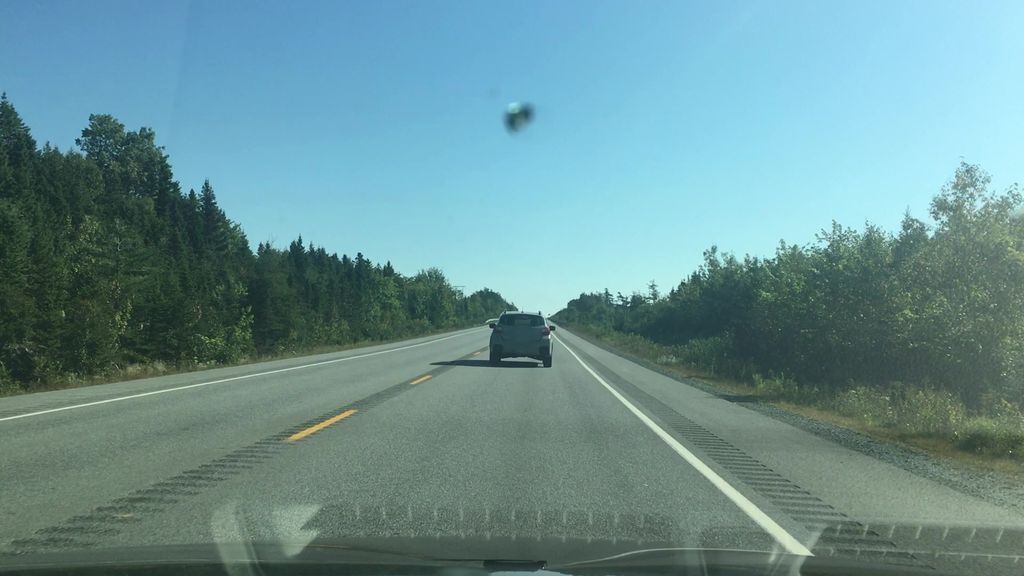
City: halifax